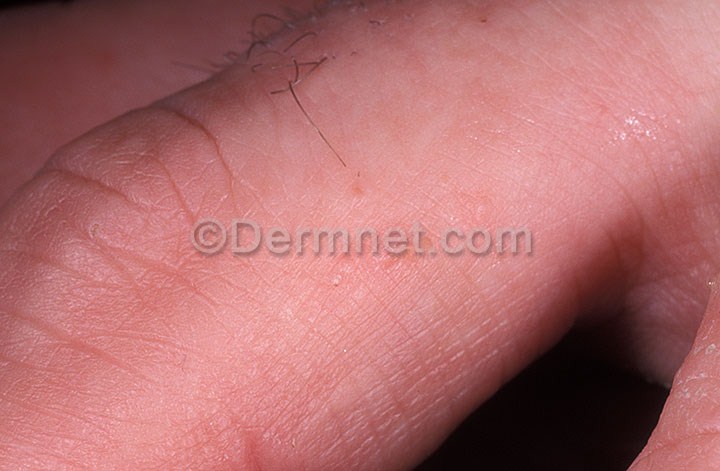
Disease: Scabies Lyme Disease and other Infestations and Bites